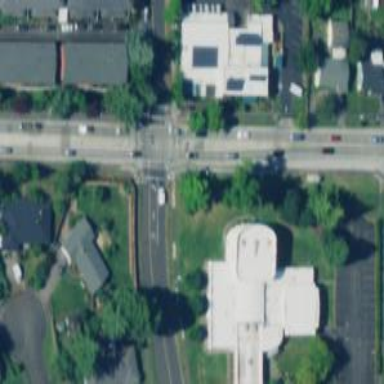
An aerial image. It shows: Solid stop line on the road marking.